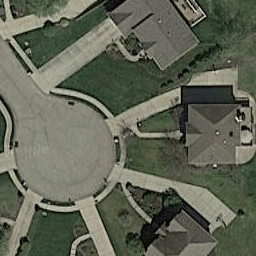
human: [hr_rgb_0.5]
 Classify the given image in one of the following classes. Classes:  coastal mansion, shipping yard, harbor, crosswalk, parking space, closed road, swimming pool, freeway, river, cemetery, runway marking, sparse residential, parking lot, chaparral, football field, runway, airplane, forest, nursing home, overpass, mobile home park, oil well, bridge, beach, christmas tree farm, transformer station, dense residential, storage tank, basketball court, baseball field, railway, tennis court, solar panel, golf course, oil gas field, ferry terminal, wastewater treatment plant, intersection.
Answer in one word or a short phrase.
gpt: closed road